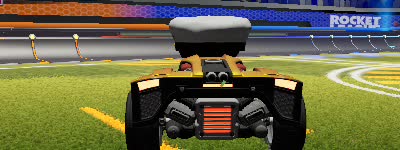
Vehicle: breakout